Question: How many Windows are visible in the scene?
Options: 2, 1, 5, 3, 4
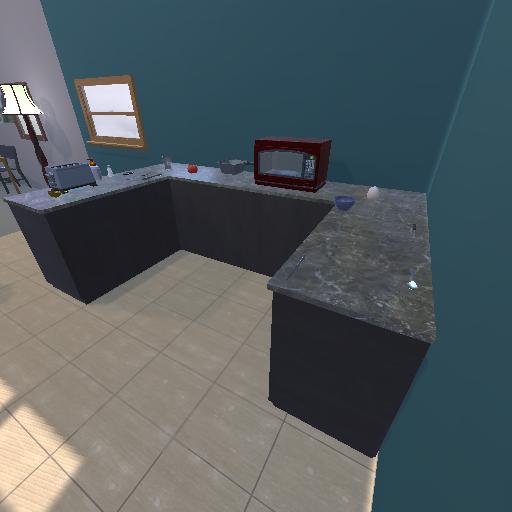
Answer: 2